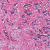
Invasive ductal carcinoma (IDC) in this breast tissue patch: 1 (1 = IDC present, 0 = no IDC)